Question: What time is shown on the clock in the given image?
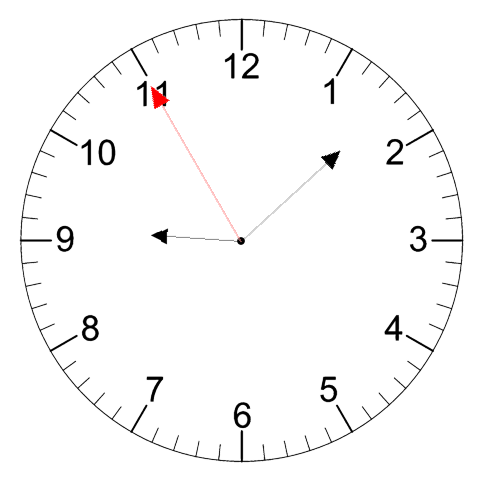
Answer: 09:07:55